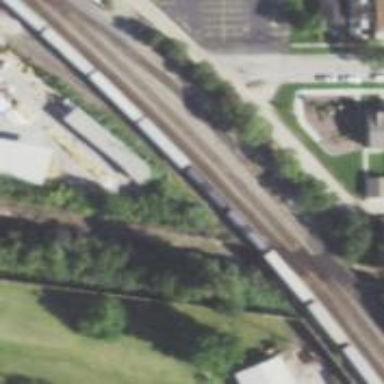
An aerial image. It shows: Railway siding with rails.